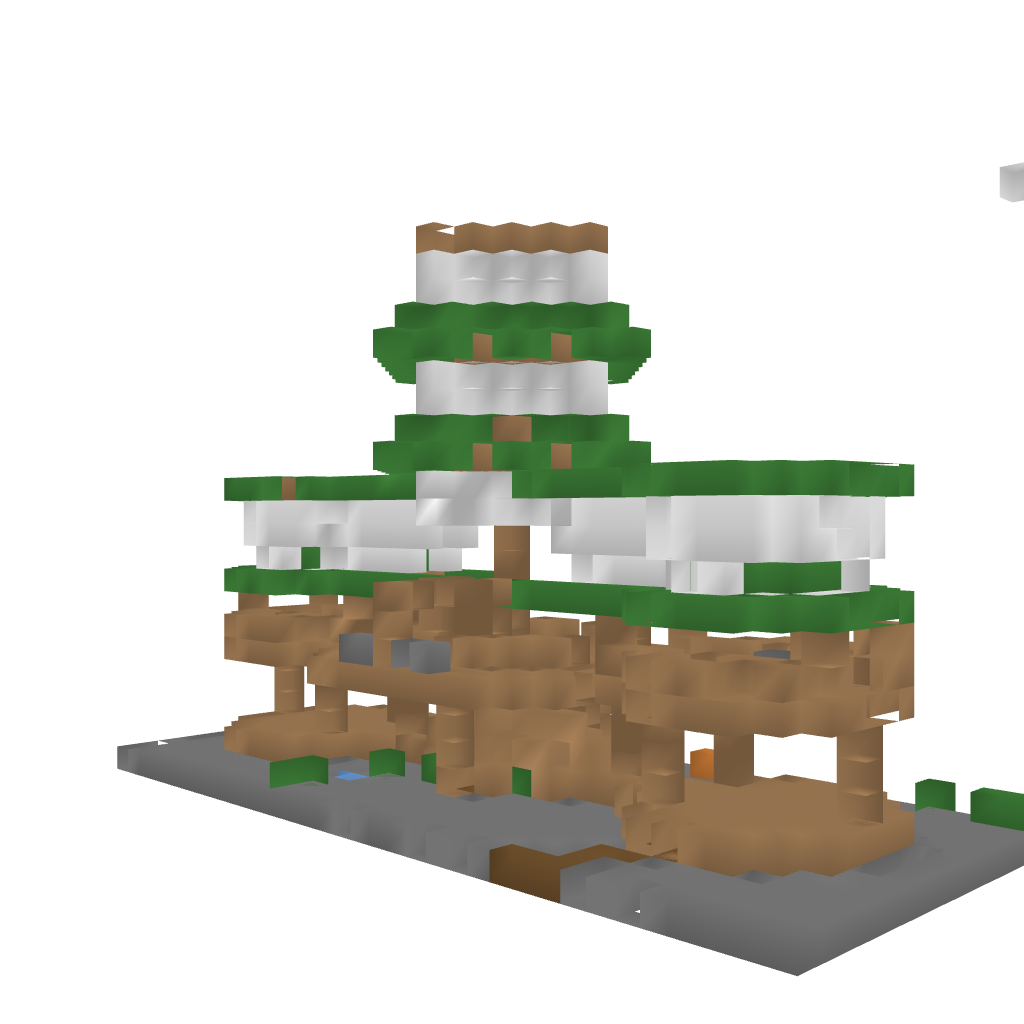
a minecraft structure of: Big TreeHouse bad low quality